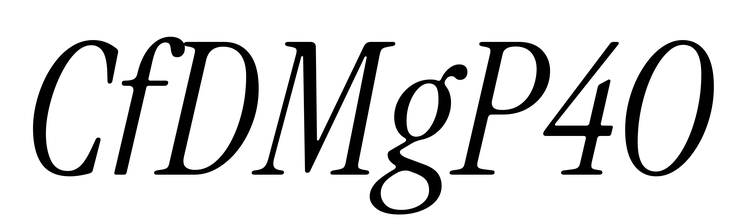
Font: InstrumentSerif-Italic